Question: I'm using OpenCV in an attempt of tracking a ball on a Bonzini table.
Converting the color to HSV and providing an upper and lower Scalar '(25,90,90)' and '(30,255,255)' I can find the ball when it is fully or almost fully visible.
The problem is when it is only partly visible. I tried to use HoughCircles to find the ball, but I'm not having any luck. While it is sometimes finding the ball, most of the time it just sees random circles everywhere - maybe this isn't the right way to go about it?

### HoughCircles code
'''
Mat gray;
vector<Vec3f> circles;
bilateralFilter(frame, gray, 15, 1000, 1000);
cvtColor(gray, gray, COLOR_BGR2GRAY);
GaussianBlur(gray, gray, Size(9,9), 2, 2);
HoughCircles(gray, circles, HOUGH_GRADIENT, 1, 200, 50, 10, 12, 24);
'''
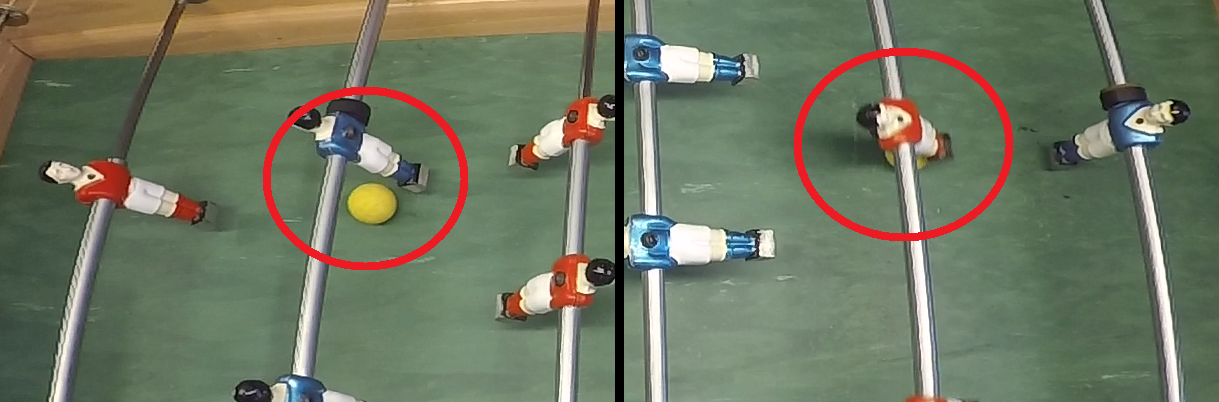
Answer: Occlusion is difficult in general to deal with, but having a fixed camera location gives you a little lee-way. You can easily calculate the trajectory of the ball from previous frames to know where it is to appear. If you use Hough circles, you can set 'param2' to be decently high so you're getting false positives. Then whenever Hough circles doesn't detect a circle, i.e., 'circles' is empty, you can use the prior frame positions to guess where the ball is during the occlusion.
If you're filtering your image by color, you will get a binary image which can be processed in a number of ways. Since you can calculate the ball size, you can easily use Hough circles in normal frames but this won't help you during occlusion; and template matching isn't likely to either. Instead, you'll need to use other approaches of grouping together those indicator points from your binary image.
Along the same lines you could use Hough circles and just get the centers by looking for clustering with 'kmeans' or similar in the binary image, and you can get the center of the cluster from that. The center could be compared with the predicted trajectory in some way. For example if the number of indicator pixels you get from your binary image filtering the yellow is too low, then you could simply rely on the predicted trajectory. Even more robust (I think) you could make a weighted average of the predicted trajectory with the center of the cluster, where the weight is given by the number of indicator pixels in the binary image. That way if you have no occlusion, you're getting most or all of the position based on the center of your indicator pixels; if you have occlusion, you're adding a bit of correction via your supposed trajectory; and if you have a of occlusion, you can rely heavily on the predicted trajectory.
The above can similarly work with 'contours' as well; again since you know the size of the ball, you can see how large your contours are with 'contourArea', and weight the center of your contours with your predicted trajectory based on the ratio of the contour area and the full circle area. @Green_Wizard's suggestion is also great for making sure you're finding contours in the right area. This is a reverse approach from my suggestion, where you look at the predicted trajectory , and try to detect something in that limited area or sort indications by distance to that. I did something similar in a template matching project, but it was mostly for computational reduction---I defined an ROI based around the last known location of the template which grew in size until the template was found again. <URL>. I did include predicted trajectory in this though as, at least for Mario, he doesn't actually move forward; the level moves backwards.